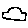
Label: car